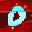
Label: 0